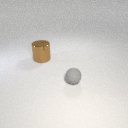
small gray rubber sphere in front of large brown metal cylinder